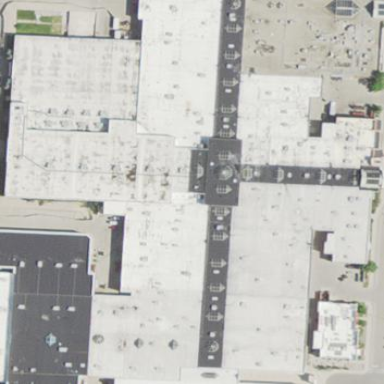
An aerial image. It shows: Mall building.